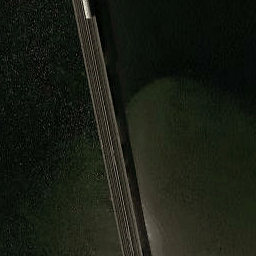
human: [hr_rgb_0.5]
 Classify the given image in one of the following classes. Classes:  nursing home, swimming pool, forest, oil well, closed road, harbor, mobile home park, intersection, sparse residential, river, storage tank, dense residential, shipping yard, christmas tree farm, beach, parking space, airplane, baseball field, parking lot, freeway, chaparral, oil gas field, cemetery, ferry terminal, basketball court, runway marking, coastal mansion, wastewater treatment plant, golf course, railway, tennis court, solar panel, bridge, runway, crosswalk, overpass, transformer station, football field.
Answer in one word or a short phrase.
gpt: bridge